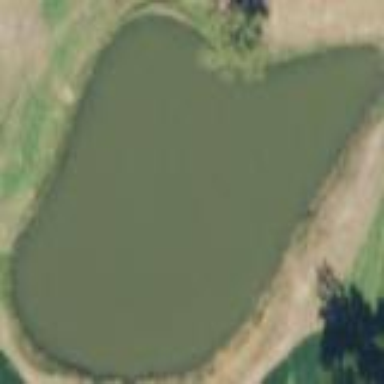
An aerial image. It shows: Pond with natural water.